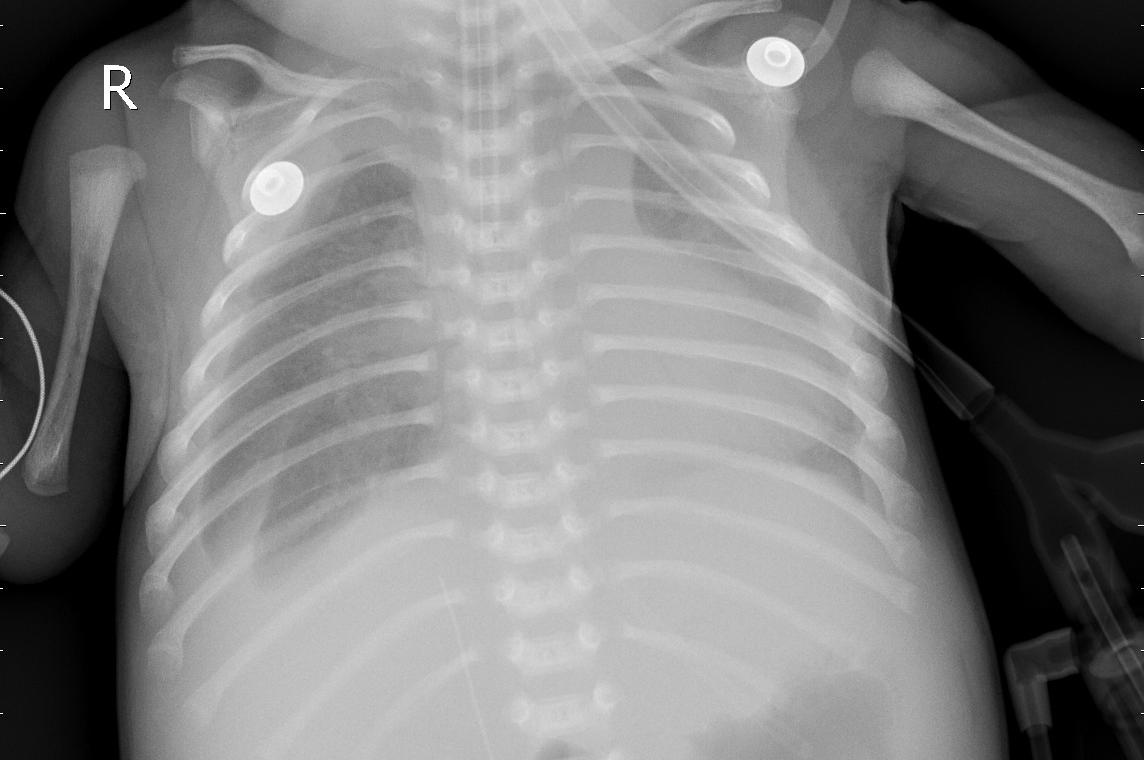
Diagnosis: PNEUMONIA